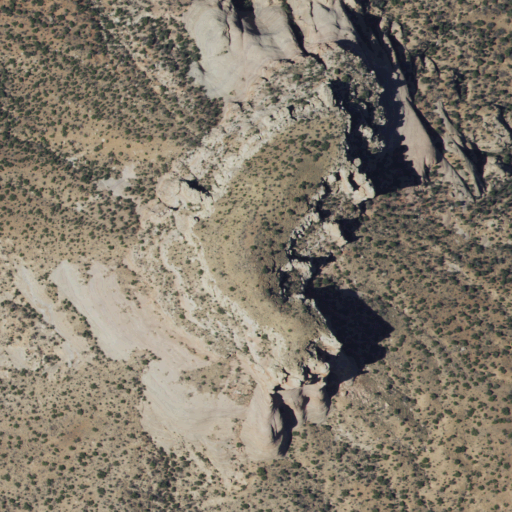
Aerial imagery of mountain in New Mexico named Zuñi Buttes containing shrub and evergreen forest